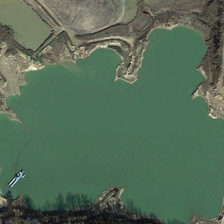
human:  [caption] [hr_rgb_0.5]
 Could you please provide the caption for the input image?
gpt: some green trees and bareland are around an irregular pond .

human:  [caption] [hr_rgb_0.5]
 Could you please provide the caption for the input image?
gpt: some green trees and bareland are around an irregular pond .

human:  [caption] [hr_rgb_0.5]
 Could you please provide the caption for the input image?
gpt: some green trees and bareland are around an irregular pond .

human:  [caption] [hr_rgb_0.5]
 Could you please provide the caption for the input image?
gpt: some green trees and bareland are around an irregular pond .

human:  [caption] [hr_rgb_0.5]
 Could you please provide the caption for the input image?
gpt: some green trees and bareland are around an irregular pond .